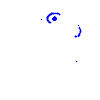
Particle: pion